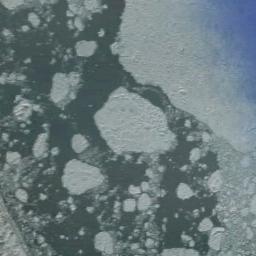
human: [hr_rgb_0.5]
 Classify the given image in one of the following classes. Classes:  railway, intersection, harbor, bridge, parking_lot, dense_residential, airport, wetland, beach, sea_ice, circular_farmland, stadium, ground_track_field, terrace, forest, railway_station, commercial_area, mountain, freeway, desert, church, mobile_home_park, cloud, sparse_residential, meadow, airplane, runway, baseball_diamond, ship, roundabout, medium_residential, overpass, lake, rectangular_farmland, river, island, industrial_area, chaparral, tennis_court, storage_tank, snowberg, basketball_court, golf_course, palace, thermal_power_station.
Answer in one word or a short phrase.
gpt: sea_ice